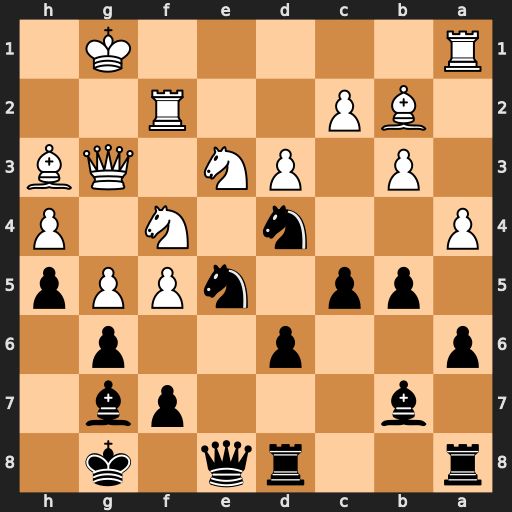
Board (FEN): r2rq1k1/1b3pb1/p2p2p1/1pp1nPPp/P2n1N1P/1P1PN1QB/1BP2R2/R5K1
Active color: b
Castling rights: -
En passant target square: -
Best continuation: Nef3+ Rxf3 Nxf3+